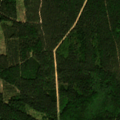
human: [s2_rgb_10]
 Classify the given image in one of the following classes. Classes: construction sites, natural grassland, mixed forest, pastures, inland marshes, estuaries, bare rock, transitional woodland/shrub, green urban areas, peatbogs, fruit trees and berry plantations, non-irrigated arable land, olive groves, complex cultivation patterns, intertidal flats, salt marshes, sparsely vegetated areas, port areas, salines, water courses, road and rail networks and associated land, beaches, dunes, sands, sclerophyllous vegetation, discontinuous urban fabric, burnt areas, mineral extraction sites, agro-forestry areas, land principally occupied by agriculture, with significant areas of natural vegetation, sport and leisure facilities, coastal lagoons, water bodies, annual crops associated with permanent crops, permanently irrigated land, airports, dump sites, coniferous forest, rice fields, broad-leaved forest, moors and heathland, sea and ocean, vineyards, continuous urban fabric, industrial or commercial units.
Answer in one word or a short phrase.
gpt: coniferous forest, mixed forest